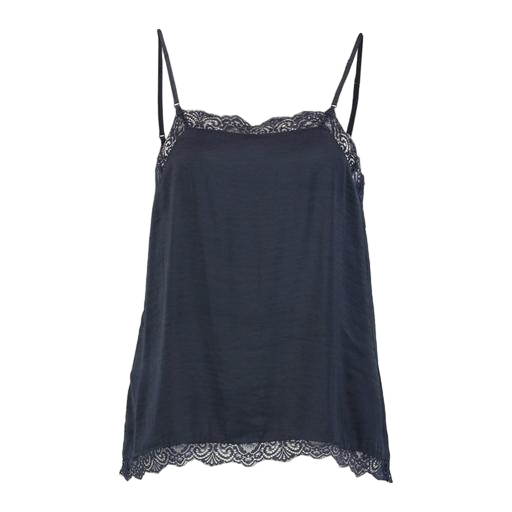
black dentelle lace-detail camisole, black curve cami rib lace, black lace cami, white background